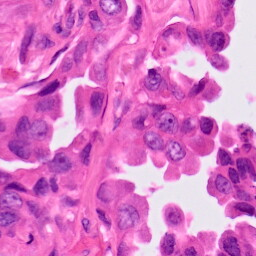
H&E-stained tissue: Lung